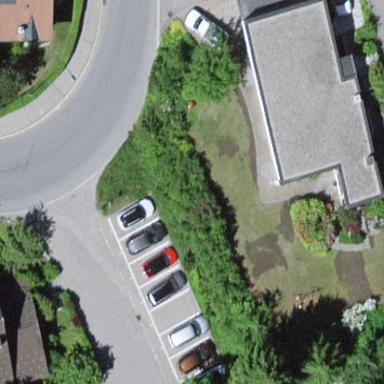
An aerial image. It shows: Paved parking area.